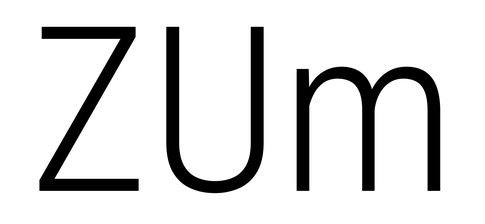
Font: Roboto_Condensed_Light